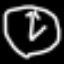
Label: clock